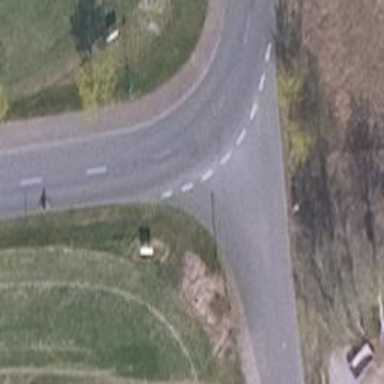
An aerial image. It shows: Residential road with sidewalk on the left. There is cycle track on the left side as well.